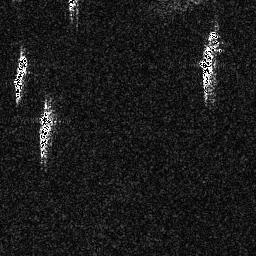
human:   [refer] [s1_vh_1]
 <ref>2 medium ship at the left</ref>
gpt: <box>[[14, 41, 21, 61, 0]], [[4, 20, 10, 39, 0]]</box>